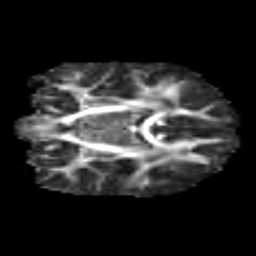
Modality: FA
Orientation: coronal
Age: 7
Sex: male
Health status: healthy